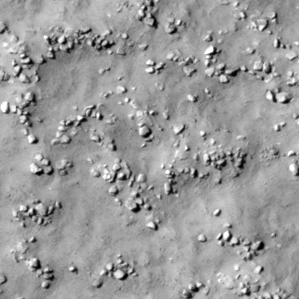
Label: non_frost